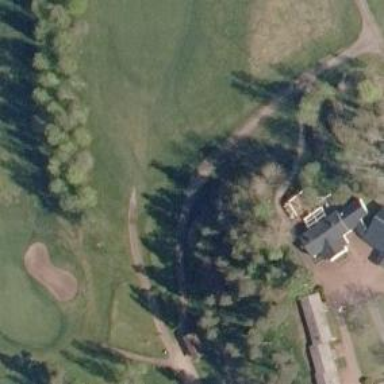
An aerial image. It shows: Pathway for golfing.